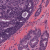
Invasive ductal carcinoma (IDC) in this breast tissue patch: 0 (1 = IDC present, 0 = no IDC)